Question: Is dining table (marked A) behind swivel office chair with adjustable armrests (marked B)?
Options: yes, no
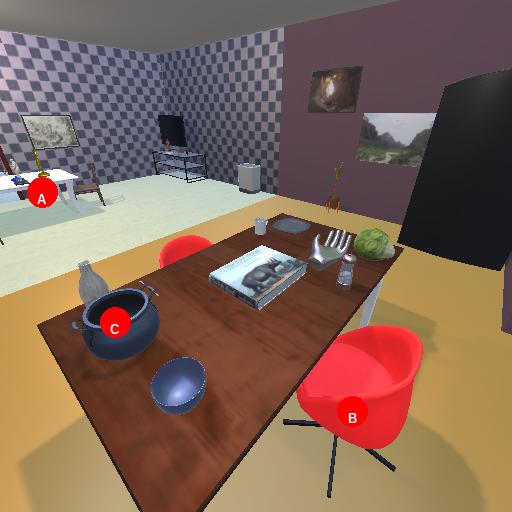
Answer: yes